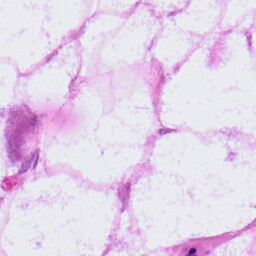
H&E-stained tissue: LymphNode